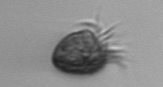
Label: Ciliophora